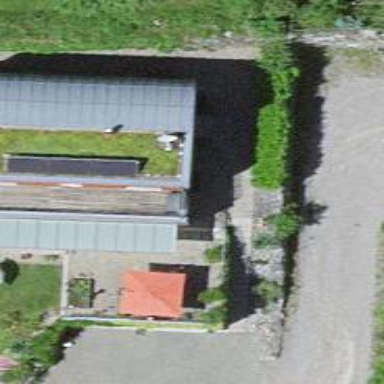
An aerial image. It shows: Residential building.